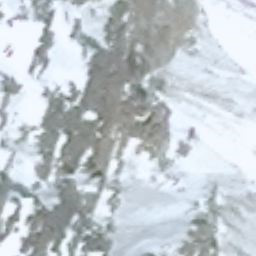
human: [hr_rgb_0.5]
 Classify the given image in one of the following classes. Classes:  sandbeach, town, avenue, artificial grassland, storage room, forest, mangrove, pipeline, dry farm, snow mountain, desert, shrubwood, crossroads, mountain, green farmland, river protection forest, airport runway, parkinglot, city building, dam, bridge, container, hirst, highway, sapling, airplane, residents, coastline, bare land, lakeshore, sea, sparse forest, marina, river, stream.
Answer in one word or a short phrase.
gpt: snow mountain